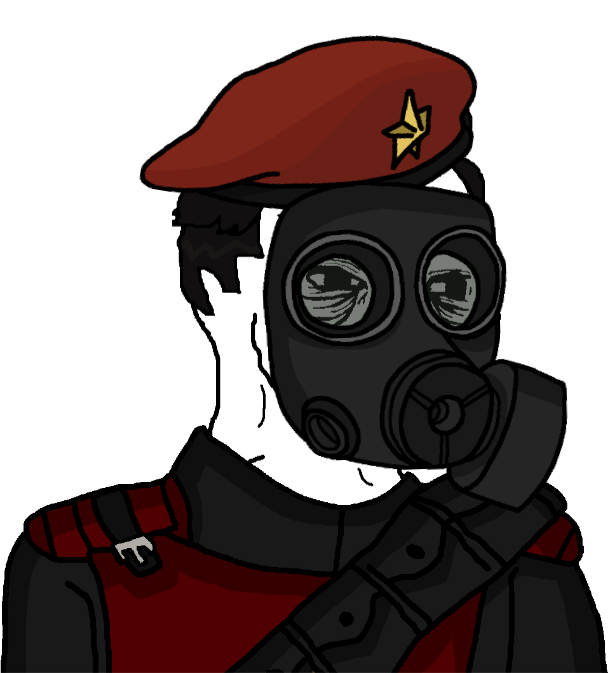
Label: 5_Doomer